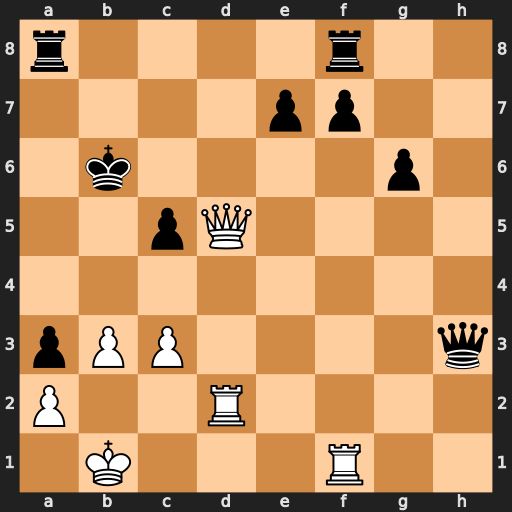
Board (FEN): r4r2/4pp2/1k4p1/2pQ4/8/pPP4q/P2R4/1K3R2
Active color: w
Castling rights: -
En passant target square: -
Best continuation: Rf6+ exf6 Qd6+